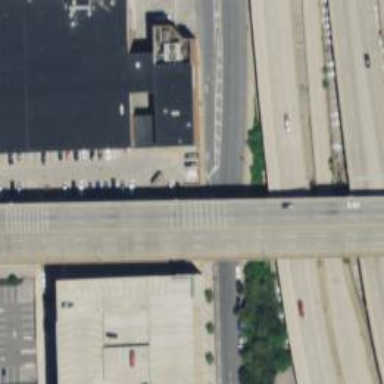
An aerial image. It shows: Residential road with asphalt surface under viaduct.